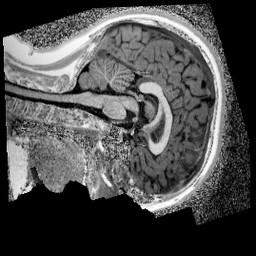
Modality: UNIT1_denoised
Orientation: sagittal
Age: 11
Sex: male
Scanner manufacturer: siemens
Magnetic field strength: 3 T
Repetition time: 4 s
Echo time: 0.00299 s